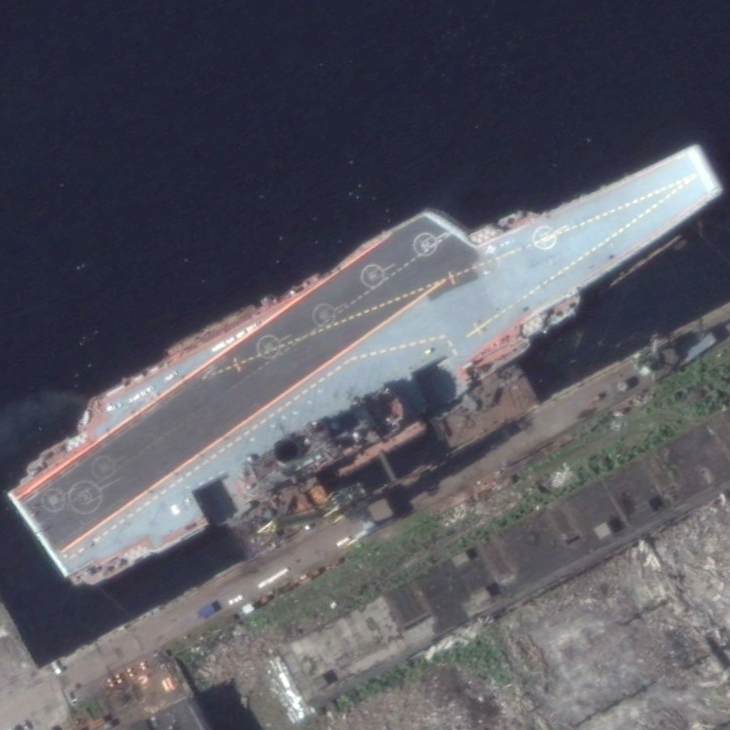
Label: aircraft_carrier